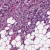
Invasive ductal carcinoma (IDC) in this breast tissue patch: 1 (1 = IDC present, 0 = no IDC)